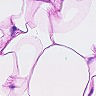
Metastatic tissue present: no